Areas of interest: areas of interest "Medical"
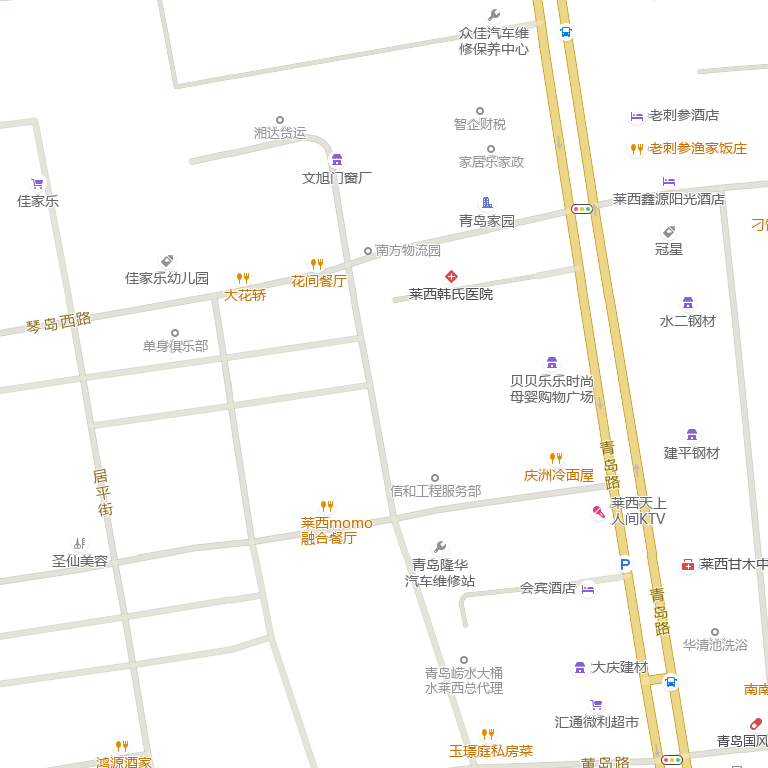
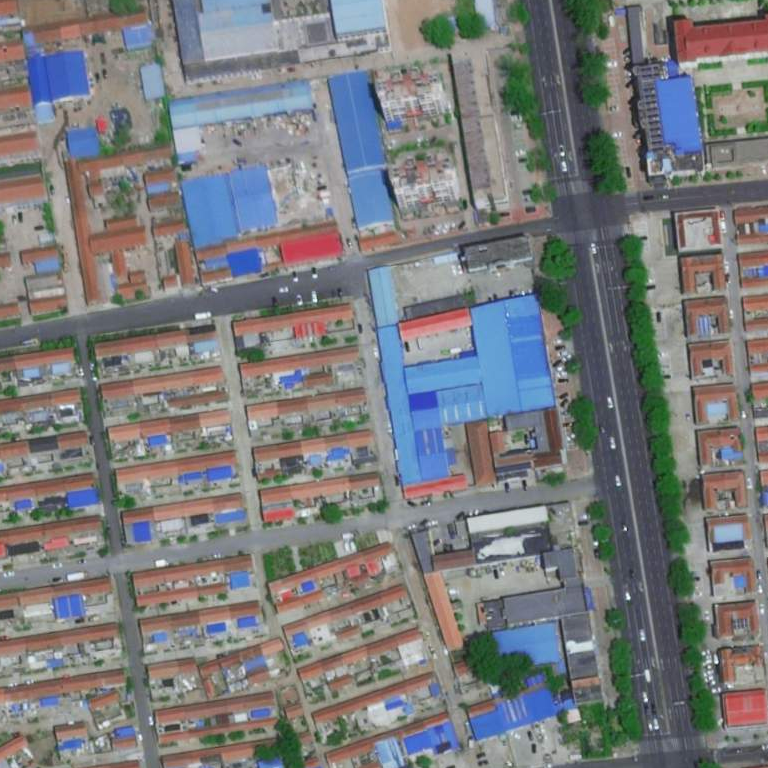